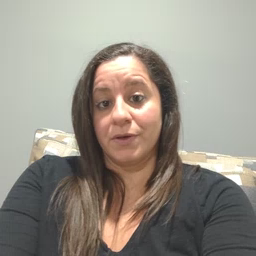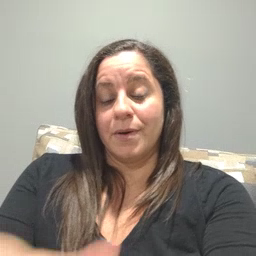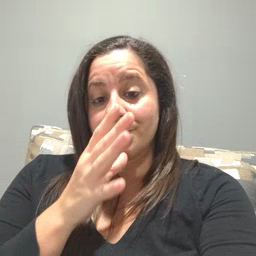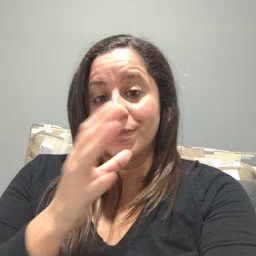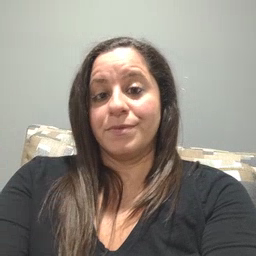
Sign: mom